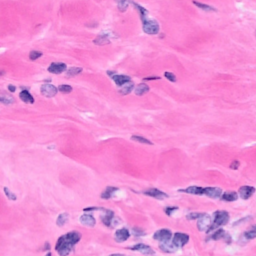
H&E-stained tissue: Breast